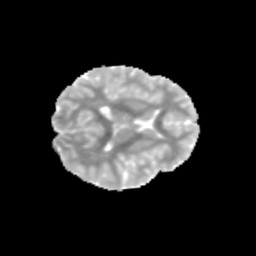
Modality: MD
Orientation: axial
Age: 13
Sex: female
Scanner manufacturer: siemens
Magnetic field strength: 3 T
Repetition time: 3.8 s
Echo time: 0.07 s